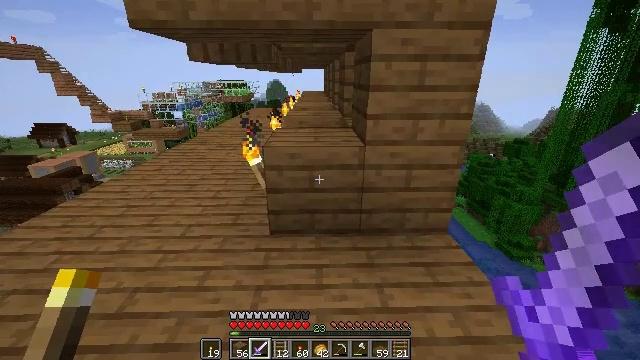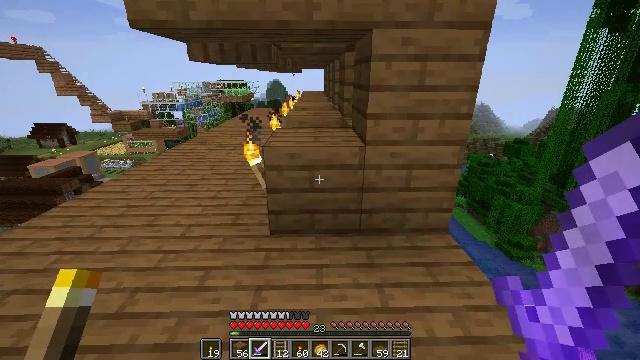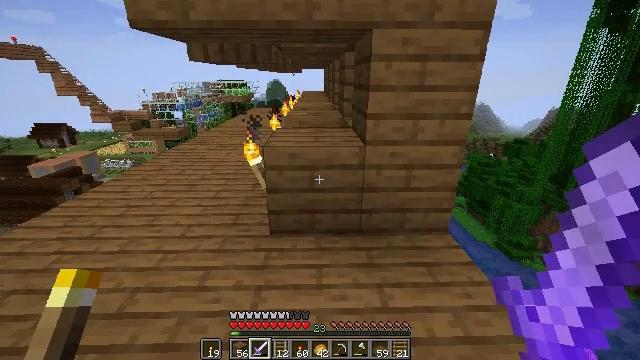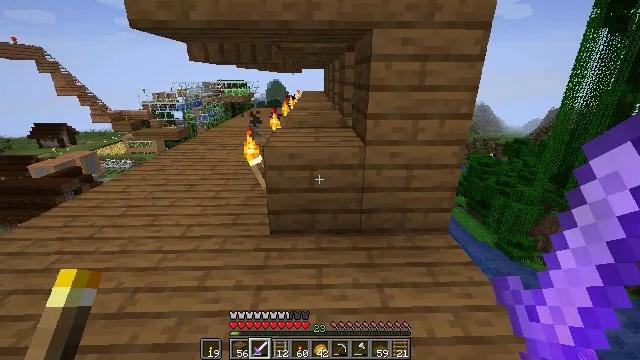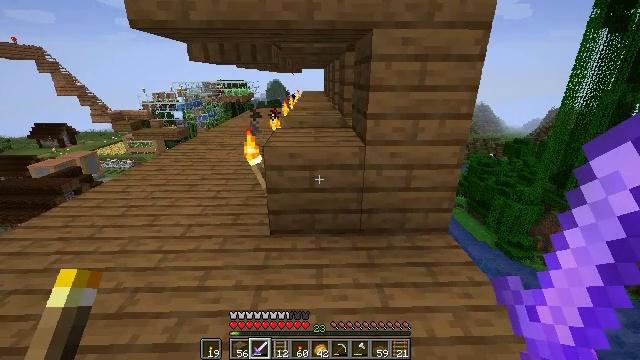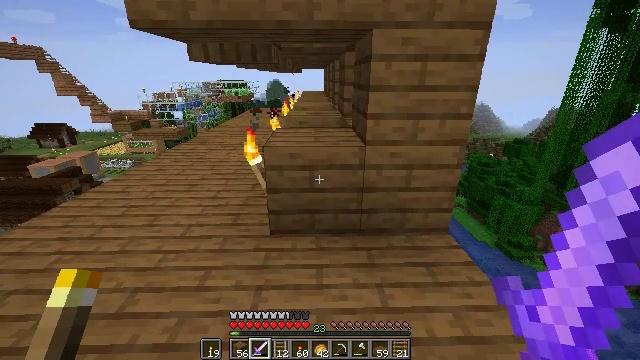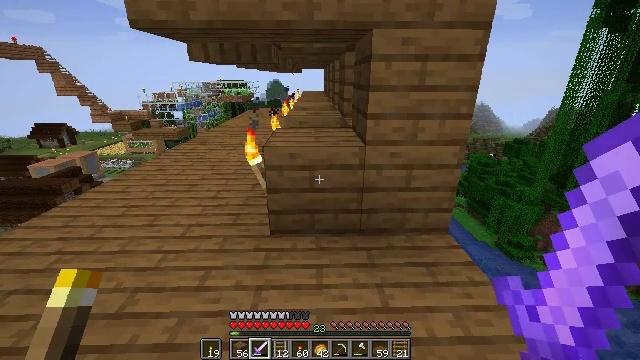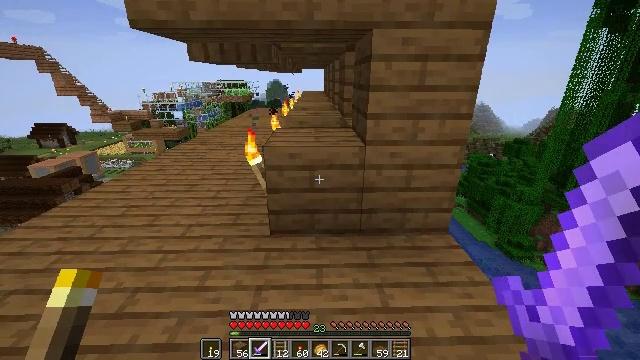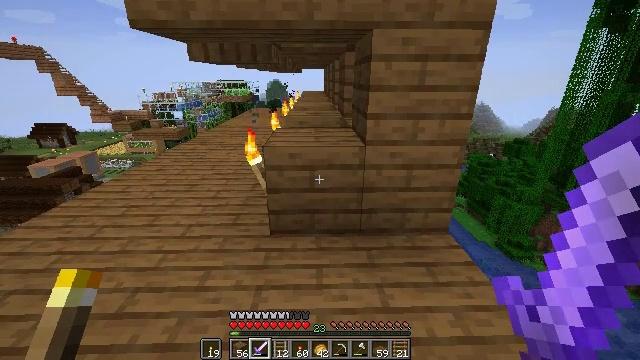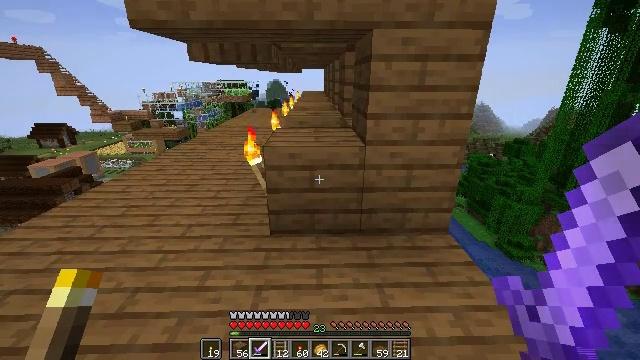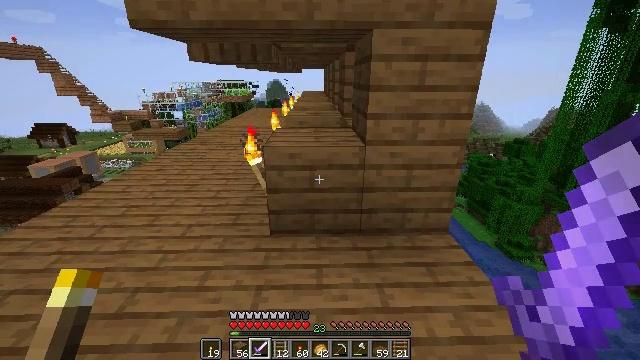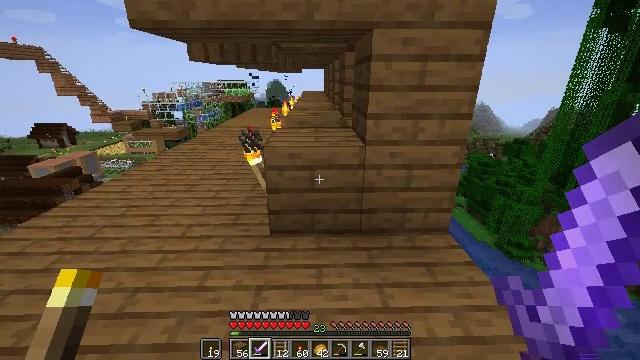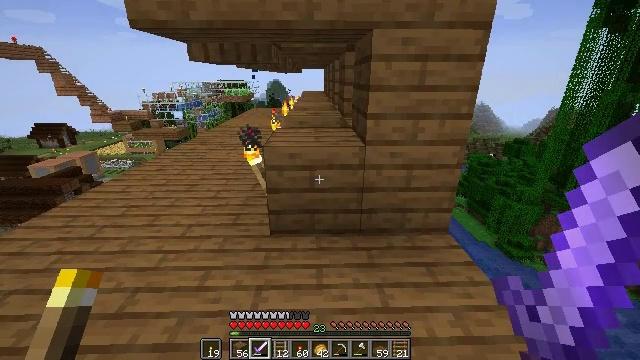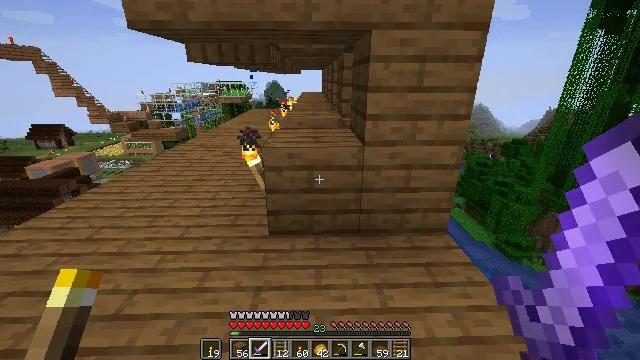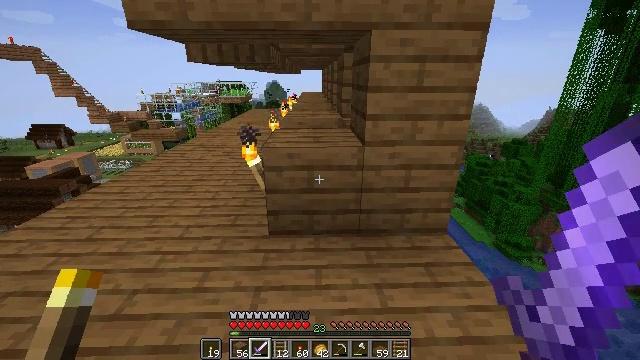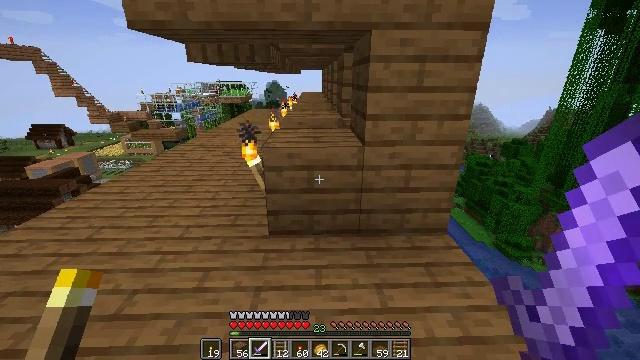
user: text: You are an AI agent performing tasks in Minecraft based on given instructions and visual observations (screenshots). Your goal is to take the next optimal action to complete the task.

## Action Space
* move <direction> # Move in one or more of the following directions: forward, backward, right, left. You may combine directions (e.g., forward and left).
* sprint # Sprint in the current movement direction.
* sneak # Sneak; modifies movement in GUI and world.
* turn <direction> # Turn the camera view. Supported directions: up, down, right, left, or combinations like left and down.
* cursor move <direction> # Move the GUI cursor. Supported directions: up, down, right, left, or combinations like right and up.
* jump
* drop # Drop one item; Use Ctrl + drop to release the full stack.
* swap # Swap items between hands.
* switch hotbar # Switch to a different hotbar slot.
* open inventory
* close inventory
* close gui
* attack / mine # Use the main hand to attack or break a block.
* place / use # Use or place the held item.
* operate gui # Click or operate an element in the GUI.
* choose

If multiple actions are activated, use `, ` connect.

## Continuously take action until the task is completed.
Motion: motion action
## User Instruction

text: Get spruce planks back into your inventory.
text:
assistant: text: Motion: no_op
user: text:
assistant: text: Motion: no_op
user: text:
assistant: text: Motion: no_op
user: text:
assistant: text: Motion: no_op
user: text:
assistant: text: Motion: no_op
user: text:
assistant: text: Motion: no_op
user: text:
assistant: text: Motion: no_op
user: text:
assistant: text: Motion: no_op
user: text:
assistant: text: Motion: no_op
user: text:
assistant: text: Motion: no_op
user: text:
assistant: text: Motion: no_op
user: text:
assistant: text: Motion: no_op
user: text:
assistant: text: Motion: no_op
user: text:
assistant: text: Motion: no_op
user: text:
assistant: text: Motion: no_op
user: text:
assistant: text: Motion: no_op
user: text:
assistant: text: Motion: no_op
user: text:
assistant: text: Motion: no_op
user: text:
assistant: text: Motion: no_op
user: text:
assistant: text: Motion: no_op
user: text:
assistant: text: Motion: no_op
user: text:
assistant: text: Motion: no_op
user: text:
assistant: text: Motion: no_op
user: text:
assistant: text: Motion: no_op
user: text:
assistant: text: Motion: no_op
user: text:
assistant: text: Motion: no_op
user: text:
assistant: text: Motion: no_op
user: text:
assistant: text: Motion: no_op
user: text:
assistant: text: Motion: no_op
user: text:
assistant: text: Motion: no_op